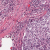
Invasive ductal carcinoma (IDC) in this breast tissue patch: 1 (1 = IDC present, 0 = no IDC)